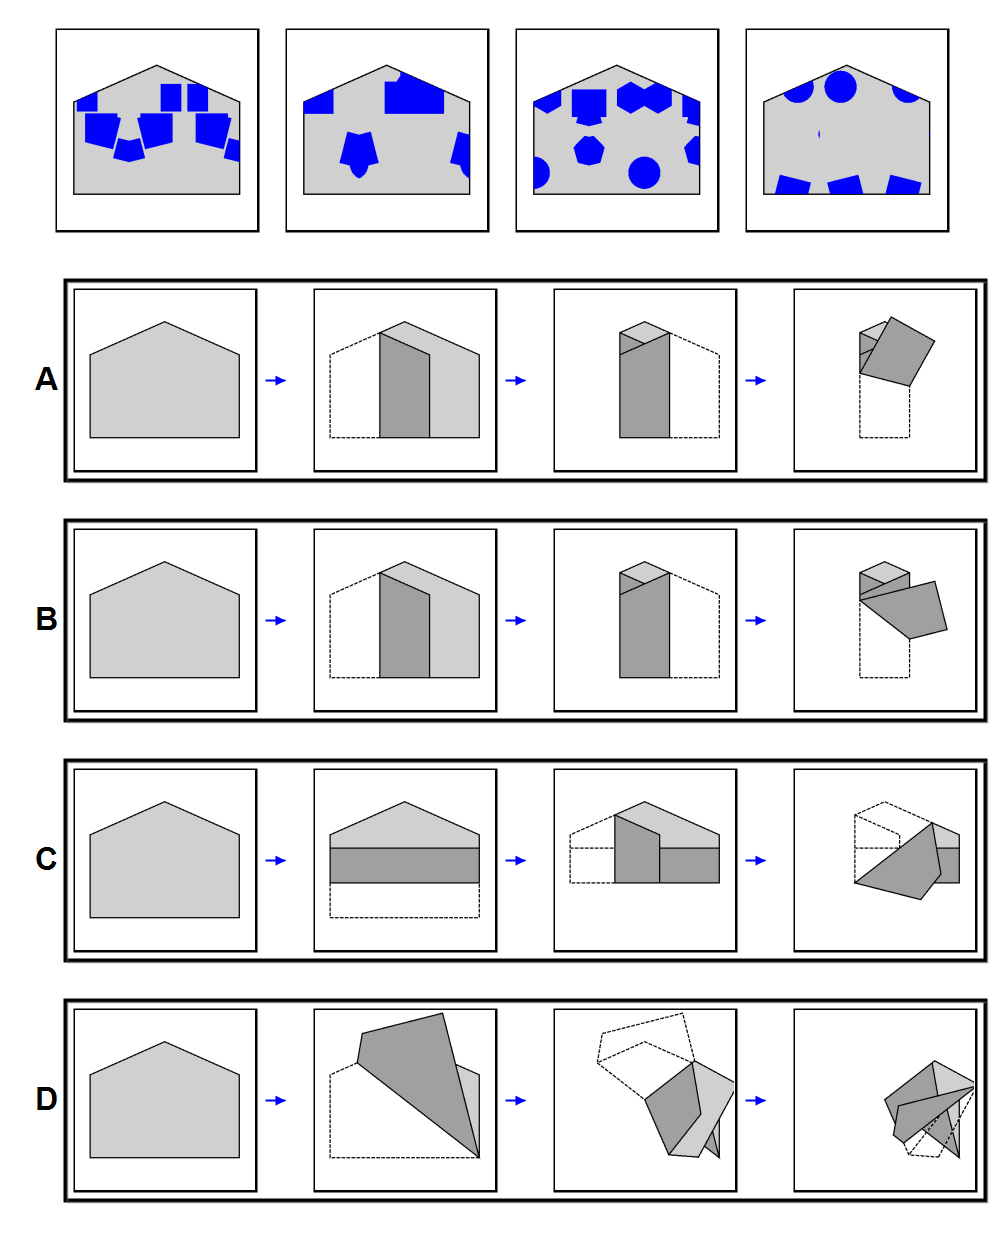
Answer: B